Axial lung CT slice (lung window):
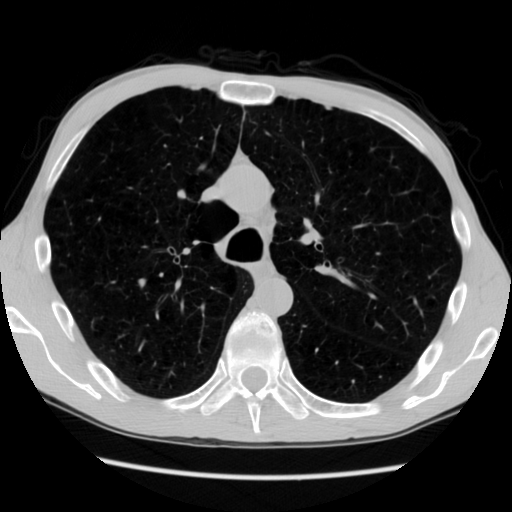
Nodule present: no